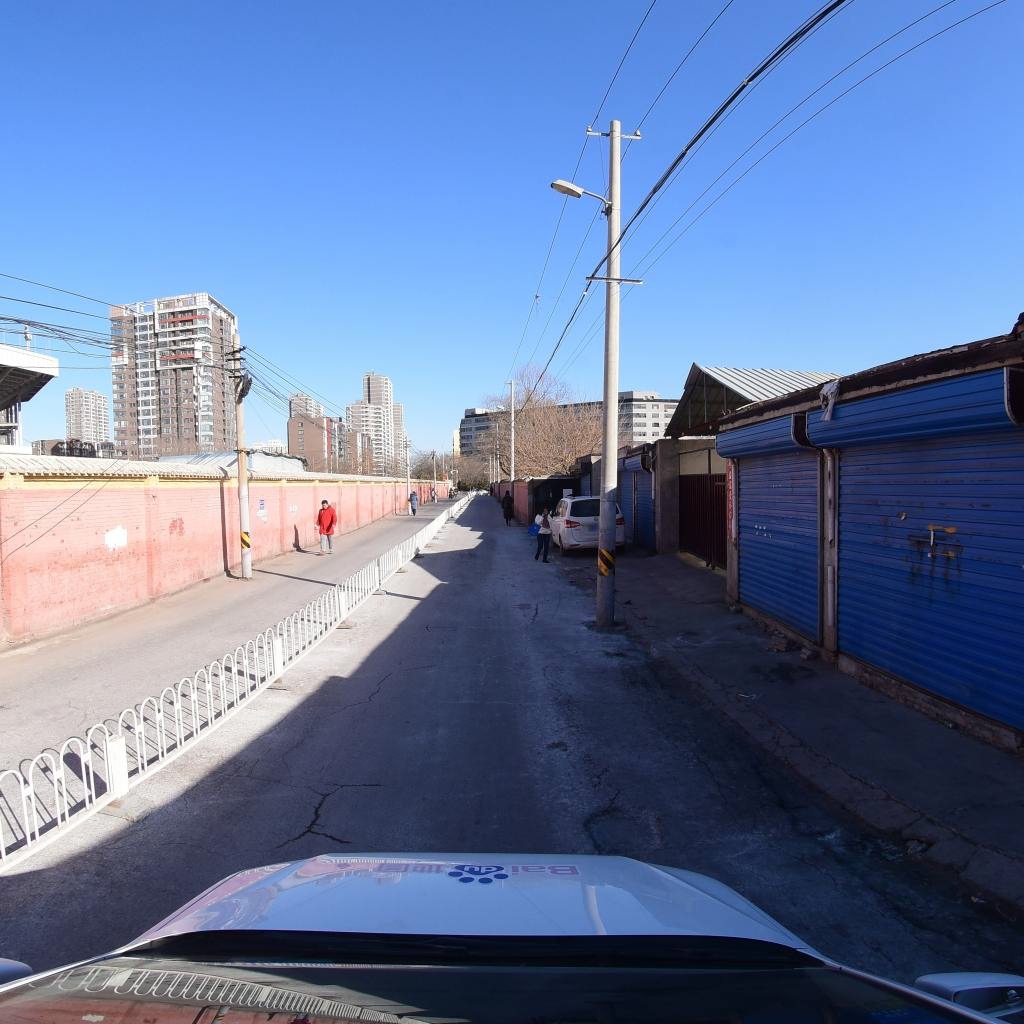
Region: Fengtai
Road damage annotations: alligator crack, longitudinal crack, pothole, longitudinal crack, longitudinal crack